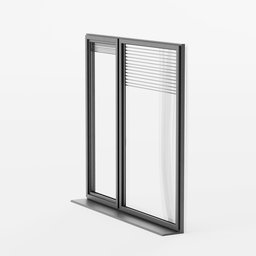
Label: architecture